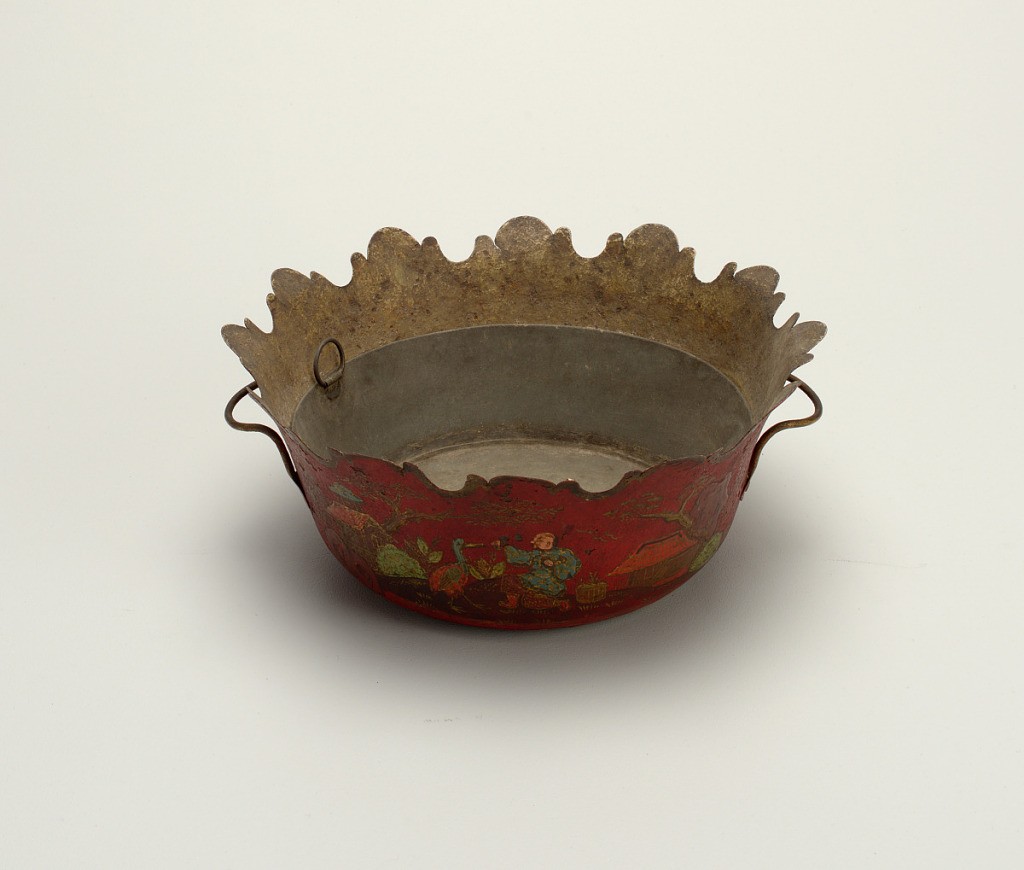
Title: Basket liner
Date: ca. 1770
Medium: Painted tôle
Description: Bowl with straight sides and scalloped rim and chinoiserie decoration.